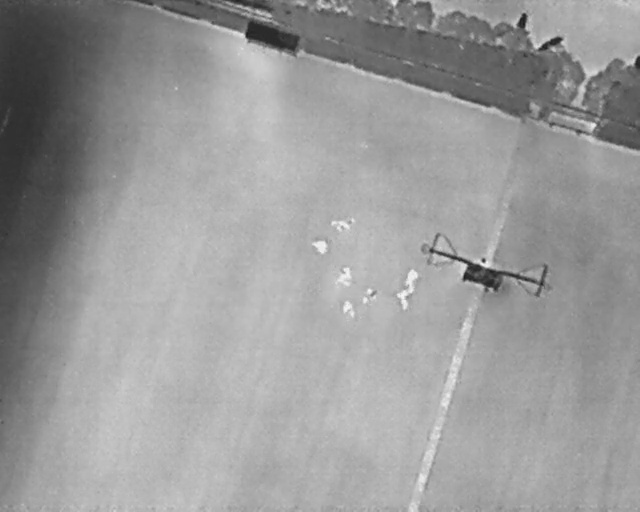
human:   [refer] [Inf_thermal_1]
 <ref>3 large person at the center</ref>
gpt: <box>[[52, 41, 54, 46, 2], [52, 52, 55, 55, 2], [62, 52, 66, 56, 2]]</box>